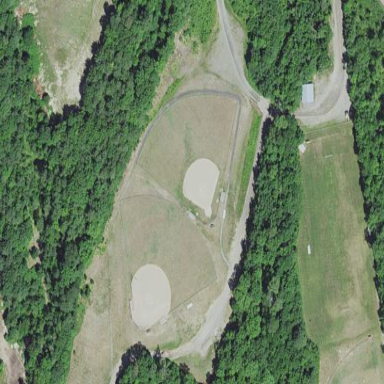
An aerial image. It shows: Softball pitch for leisure sports.